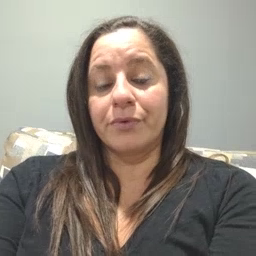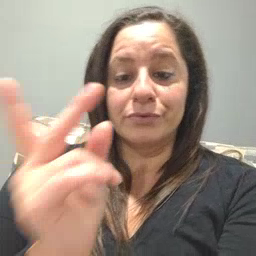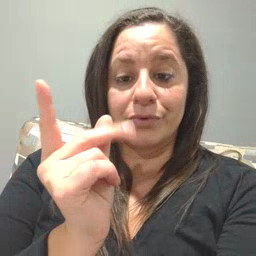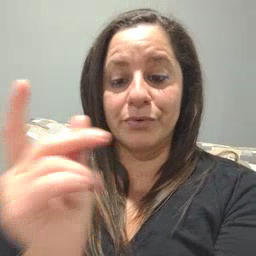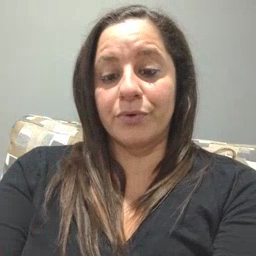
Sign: dog